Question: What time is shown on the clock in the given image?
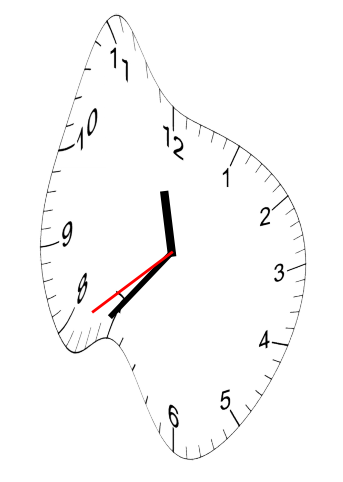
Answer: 11:36:39